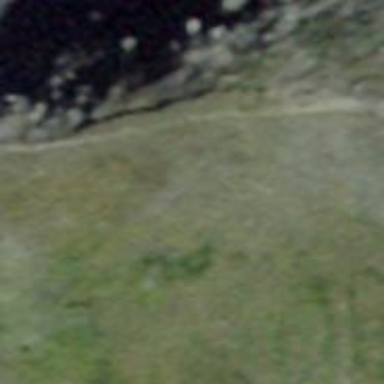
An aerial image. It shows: Path.